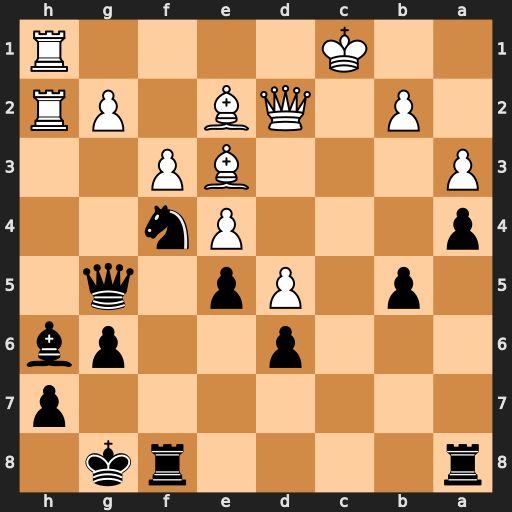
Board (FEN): r4rk1/7p/3p2pb/1p1Pp1q1/p3Pn2/P3BP2/1P1QB1PR/2K4R
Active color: b
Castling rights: -
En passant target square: -
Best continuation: Nxe2+ Kd1 Qxe3 Qxe3 Bxe3